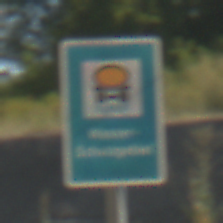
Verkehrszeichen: Wasserschutzgebiet
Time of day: MorningAfternoon
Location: Outdoor (Nature)
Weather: PartlyCloudy
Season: NotSpecified
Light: Natural